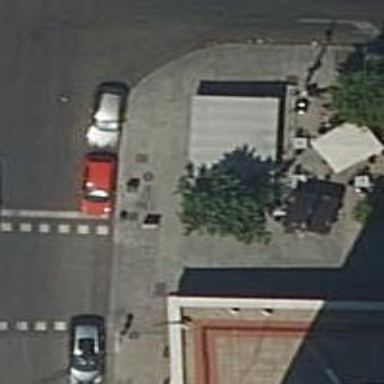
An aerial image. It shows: Kiosk shop.